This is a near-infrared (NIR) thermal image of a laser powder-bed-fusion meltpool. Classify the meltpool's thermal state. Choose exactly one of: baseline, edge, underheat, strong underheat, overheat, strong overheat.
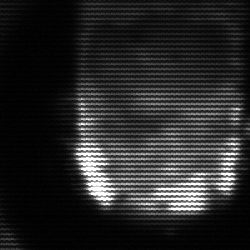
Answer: baseline